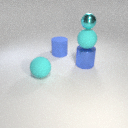
large blue rubber cylinder behind large cyan rubber sphere